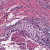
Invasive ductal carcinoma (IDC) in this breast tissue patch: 0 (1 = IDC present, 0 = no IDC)